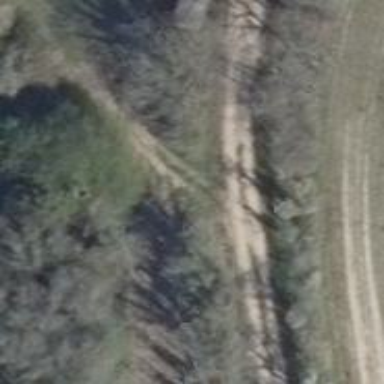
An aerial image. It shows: Track with grade5 tracktype.